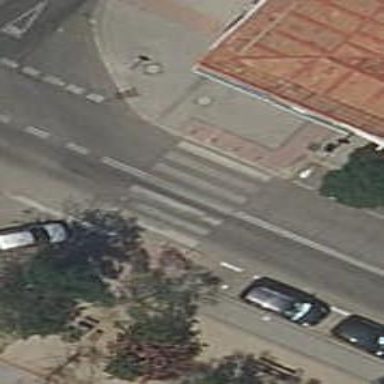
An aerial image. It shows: Uncontrolled crossing on the road.